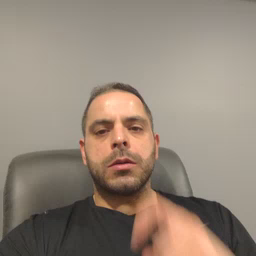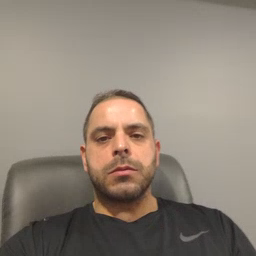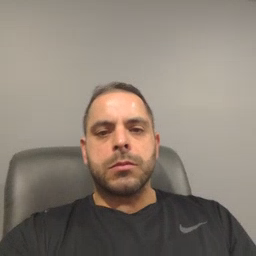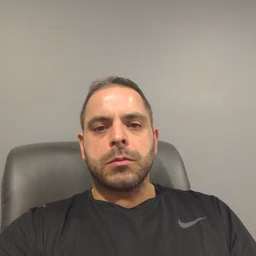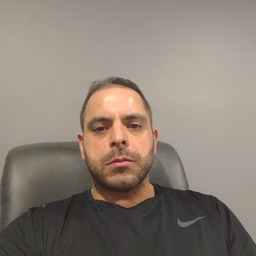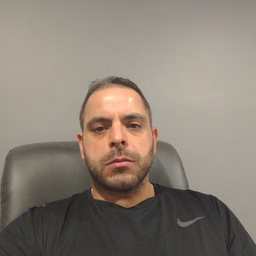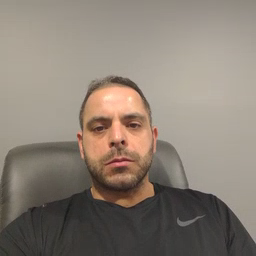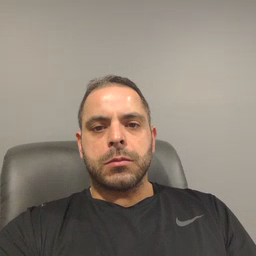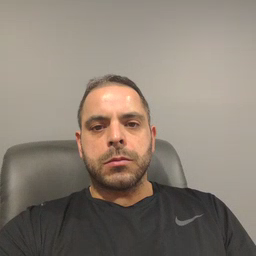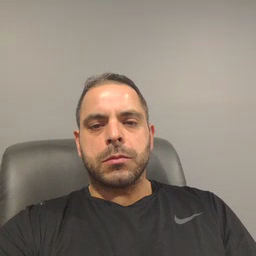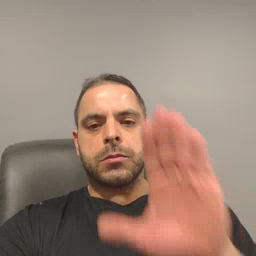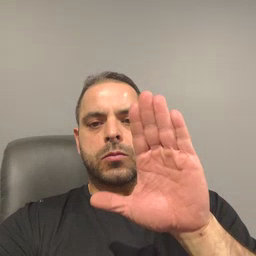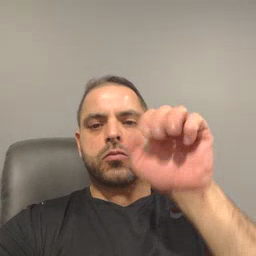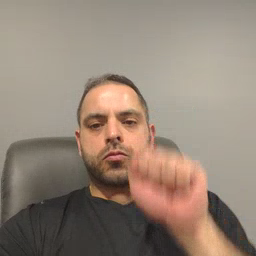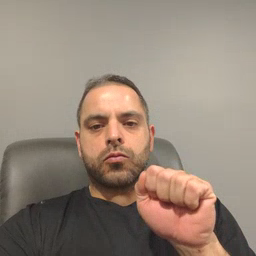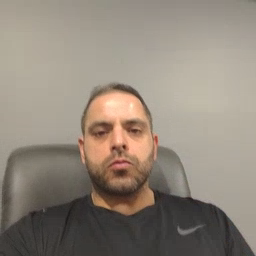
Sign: mitten